Interaction volume radius: 5 \u00c5
Interaction volume height: 30 \u00c5
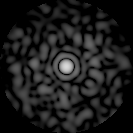
Disorder parameter: 0.8217